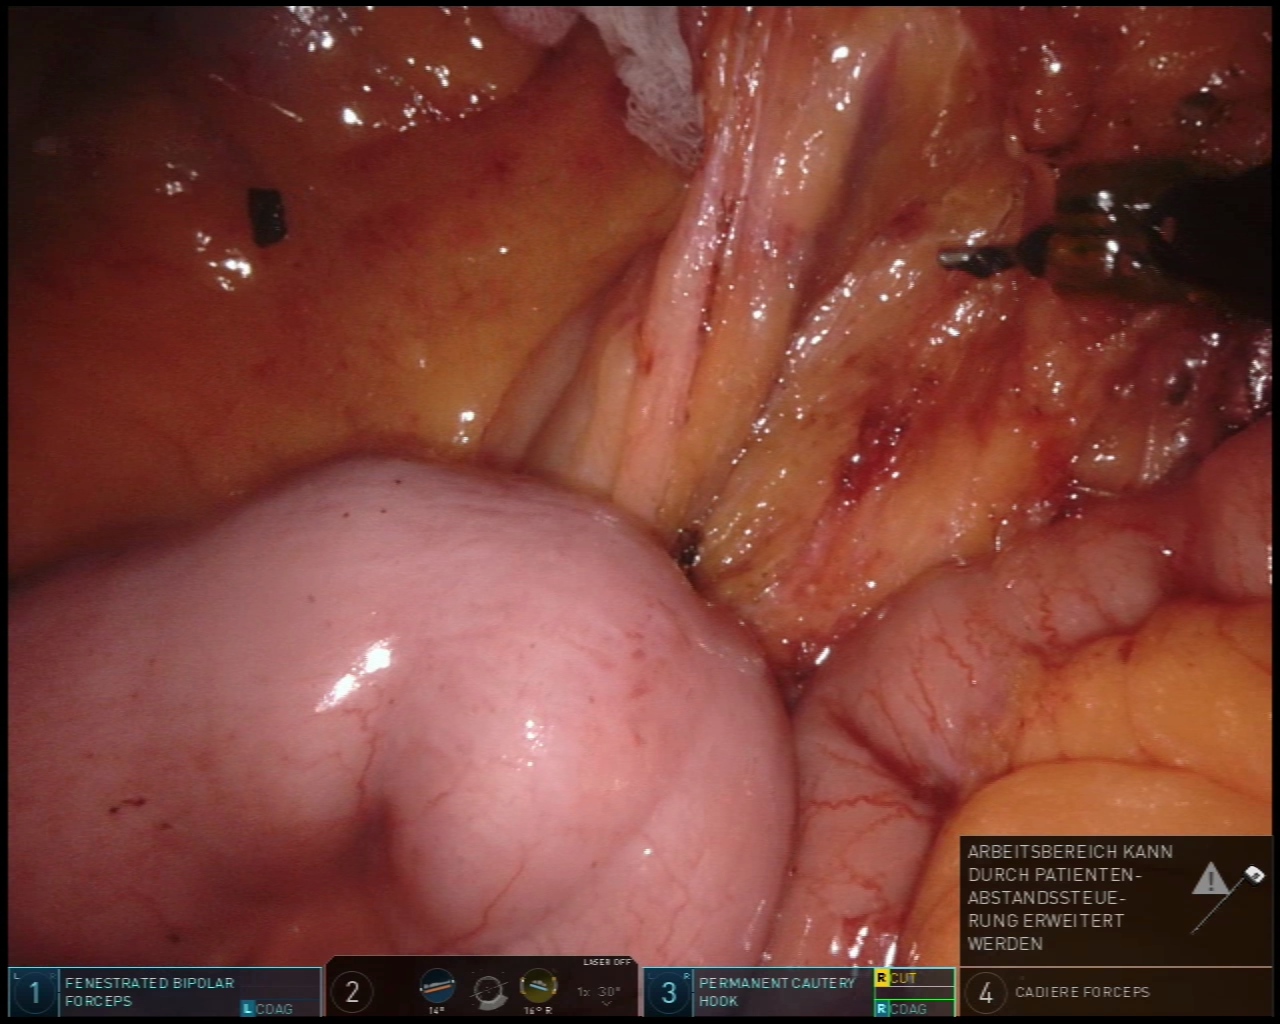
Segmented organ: intestinal_veins
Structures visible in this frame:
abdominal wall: no
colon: no
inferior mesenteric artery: no
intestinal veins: yes
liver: no
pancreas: no
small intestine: yes
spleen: no
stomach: no
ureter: no
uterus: no
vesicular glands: no